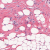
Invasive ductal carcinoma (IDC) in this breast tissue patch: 0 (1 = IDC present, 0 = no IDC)